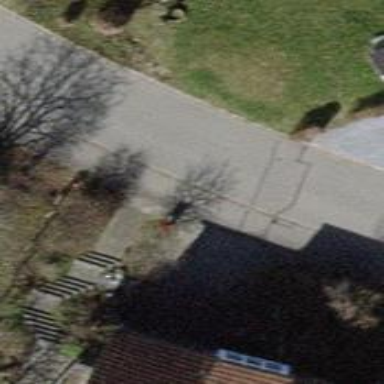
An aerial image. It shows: Residential road with asphalt surface. Sidewalk is present on the left side.